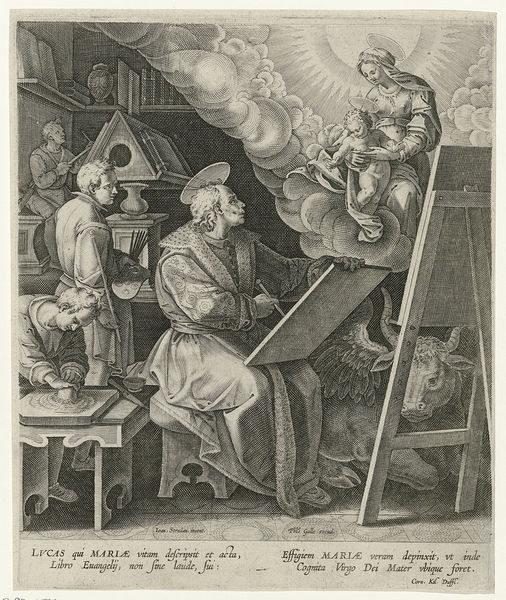
Titel: Heilige Lucas schildert Maria met kind
Künstler: Philips Galle
Standort: Amsterdam
Institution: Rijksmuseum
Schlagwörter: himmel, tiere, wolke, sonne, maler, buch, stich, handwerker, werkstatt, jesus, vision, stall, gelehrter, maria, kupferstich, ochse, apostel, werksatt